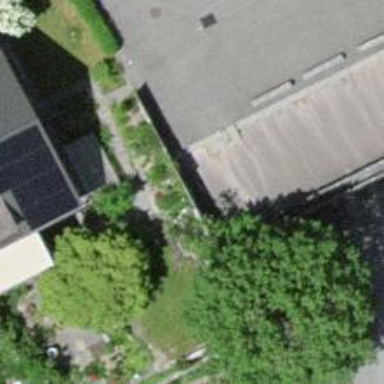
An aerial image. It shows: Group of garages.